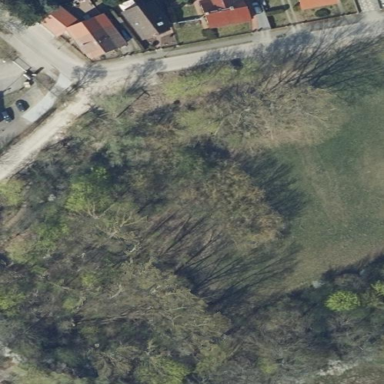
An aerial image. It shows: Broadleaved woodland area.